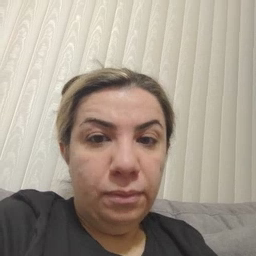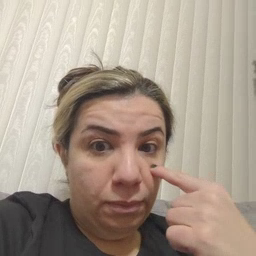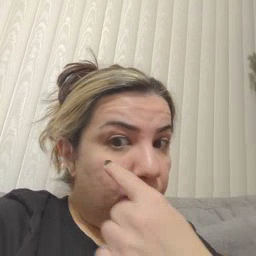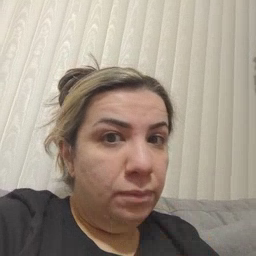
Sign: eye